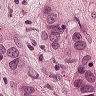
Metastatic tissue present: yes